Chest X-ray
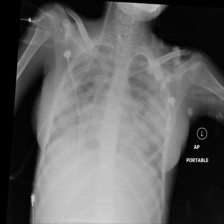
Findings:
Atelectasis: negative
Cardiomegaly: negative
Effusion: negative
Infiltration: negative
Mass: negative
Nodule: negative
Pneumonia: negative
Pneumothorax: negative
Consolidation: negative
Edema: negative
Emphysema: negative
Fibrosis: negative
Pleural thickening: negative
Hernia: negative